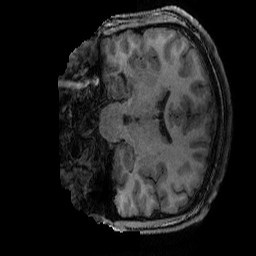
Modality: T1w
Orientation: coronal
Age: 17
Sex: male
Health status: ill
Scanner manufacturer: ge
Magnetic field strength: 3 T
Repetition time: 0.007664 s
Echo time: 0.00342 s